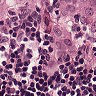
Metastatic tissue present: yes